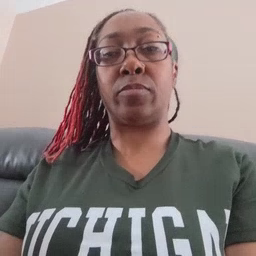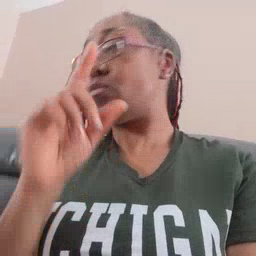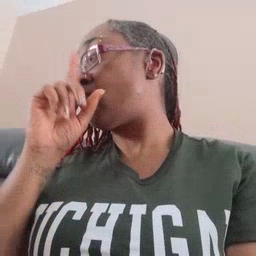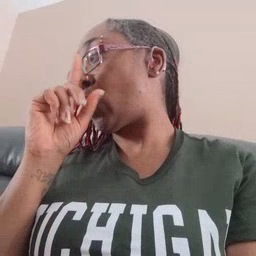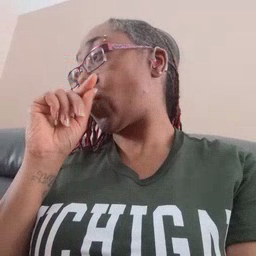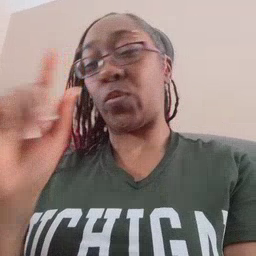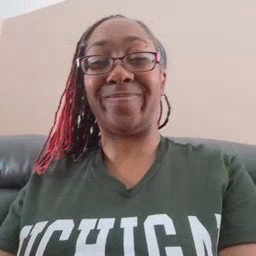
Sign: bird